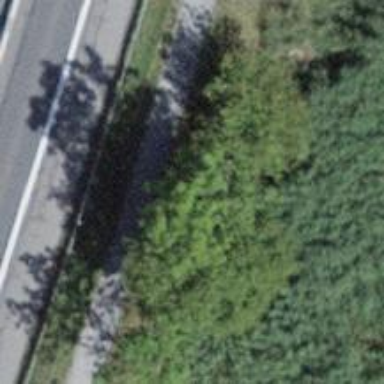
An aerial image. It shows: Gravel cycleway.